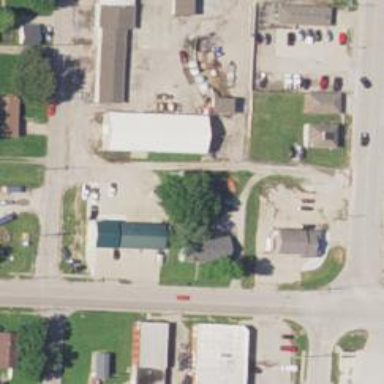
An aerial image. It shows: Alley classified as service road.